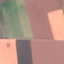
Label: AnnualCrop